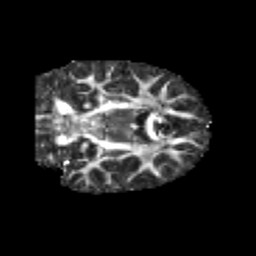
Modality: FA
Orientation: coronal
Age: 10
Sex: female
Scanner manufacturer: siemens
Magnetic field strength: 3 T
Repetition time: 3.8 s
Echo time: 0.07 s